Interaction volume radius: 5 \u00c5
Interaction volume height: 10 \u00c5
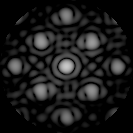
Disorder parameter: 0.2112